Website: macys
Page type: payment
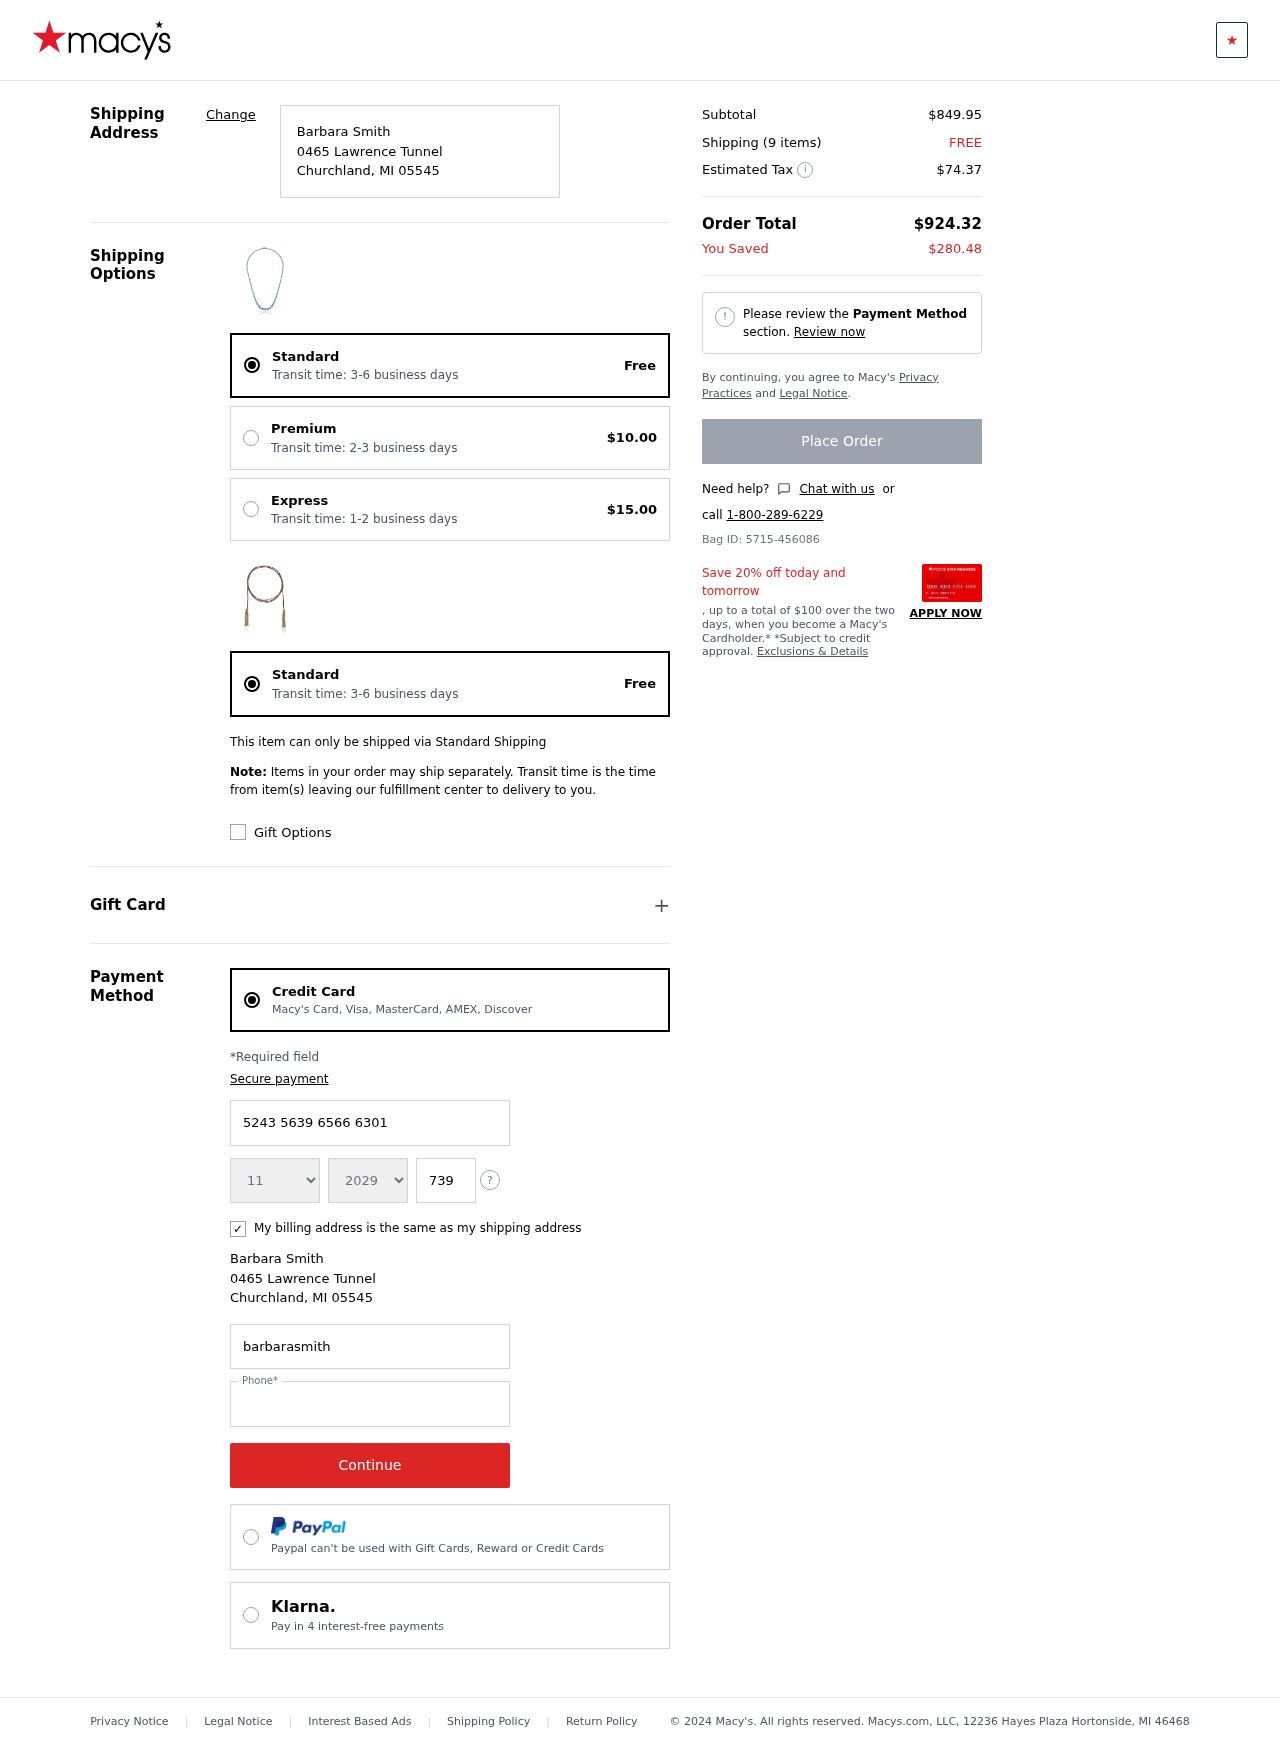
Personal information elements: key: PII_CARD_CVV
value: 739
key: PII_CARD_EXPIRY_MONTH
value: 11
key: PII_CARD_EXPIRY_YEAR
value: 29
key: PII_CARD_NUMBER
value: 5243 5639 6566 6301
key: PII_CITY
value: Churchland
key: PII_EMAIL
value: barbarasmith@hotmail.com
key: PII_FULLNAME
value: Barbara Smith
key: PII_PHONE
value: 6114093086
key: PII_POSTCODE
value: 05545
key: PII_STATE_ABBR
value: MI
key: PII_STREET
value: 0465 Lawrence Tunnel
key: PII_FULLNAME2
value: Barbara Smith
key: PII_STREET2
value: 0465 Lawrence Tunnel
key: PII_CITY2
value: Churchland
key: PII_STATE_ABBR2
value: MI
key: PII_POSTCODE2
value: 05545
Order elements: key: ORDER_DELIVERY_DATE
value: Transit time: 3-6 business days
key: ORDER_SHIPPING_STANDARD
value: Free
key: ORDER_SHIPPING_PREMIUM
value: $10.00
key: ORDER_SHIPPING_EXPRESS
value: $15.00
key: ORDER_DELIVERY_DATE2
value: Transit time: 3-6 business days
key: ORDER_SHIPPING_STANDARD2
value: Free
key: ORDER_SUBTOTAL
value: $849.95
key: ORDER_NUM_ITEMS
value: Shipping (9 items)
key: ORDER_SHIPPING_COST
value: FREE
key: ORDER_TAX
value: $74.37
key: ORDER_TOTAL
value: $924.32
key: ORDER_SAVINGS
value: $280.48
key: ORDER_ID
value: Bag ID: 5715-456086